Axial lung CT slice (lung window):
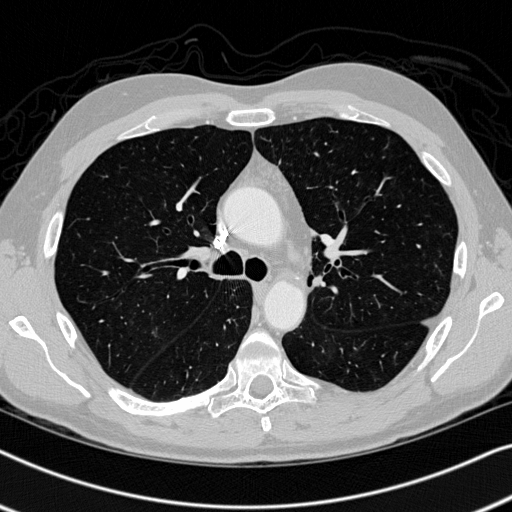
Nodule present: yes
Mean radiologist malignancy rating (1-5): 2.5